Question: Is it possible to wrap a div tag inside a svg tag?
Here's what I have so far...
'''
<div>
<svg style="width: 50px;height: 50px;border: solid black;">
<div style="fill: blue;text-decoration: black">test</div>
</svg>
</div>
'''
I can't see the content of the inner div tag. Right clicking on the content in the Firefox browser shows it's there.

So are there any methods to show the div properly?
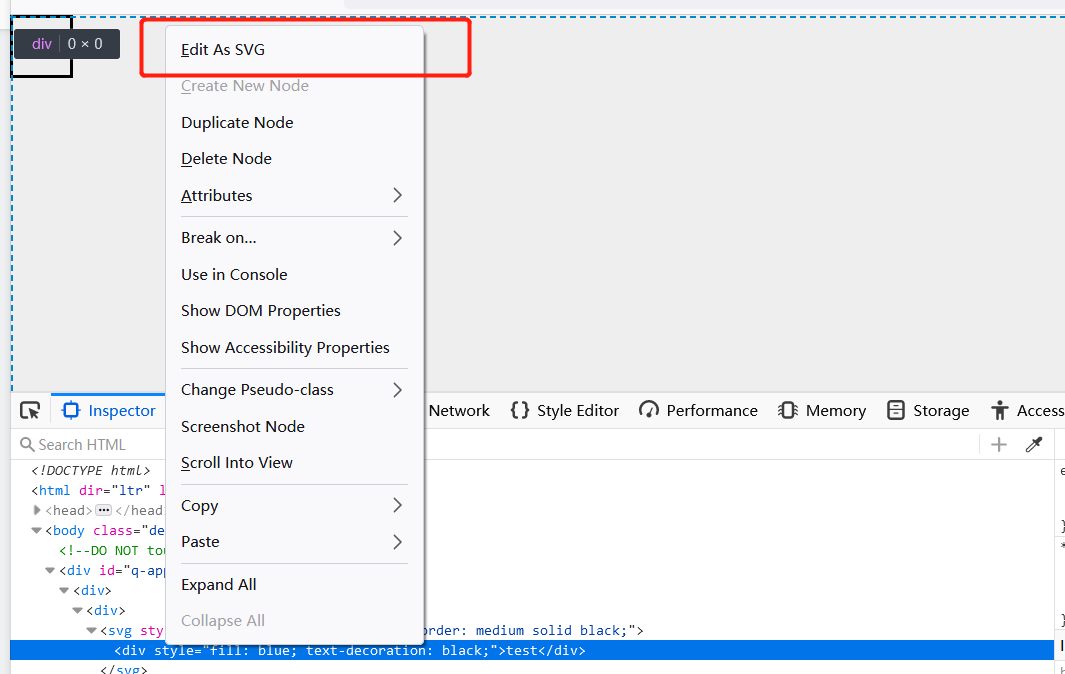
Answer: If you want to display a div within some SVG content then you need to wrap the div with a foreignObject tag.
Here's your markup with that foreignObject tag added. I've also corrected the CSS properties in the inner div so that they do something.
'''
<div>
<svg style="width: 50px;height: 50px;border: solid black;">
<foreignObject width="100%" height="100%">
<div style="background-color: blue;text-decoration: underline">test</div>
</foreignObject>
</svg>
</div>
'''